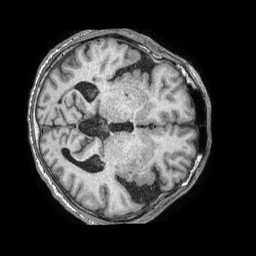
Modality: T1w
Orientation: axial
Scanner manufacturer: philips
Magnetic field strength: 1.5 T
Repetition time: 0.007558 s
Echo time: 0.003447 s